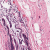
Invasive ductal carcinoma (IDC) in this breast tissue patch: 0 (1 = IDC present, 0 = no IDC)